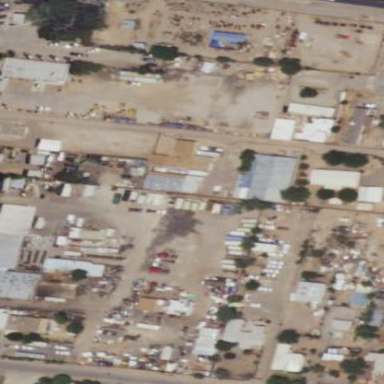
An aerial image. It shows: Industrial area designated as scrap yard.